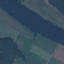
Label: River